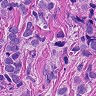
Metastatic tissue present: yes